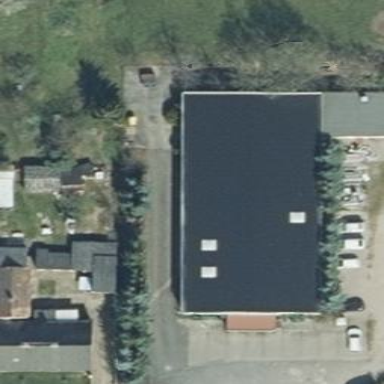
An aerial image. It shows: Building.